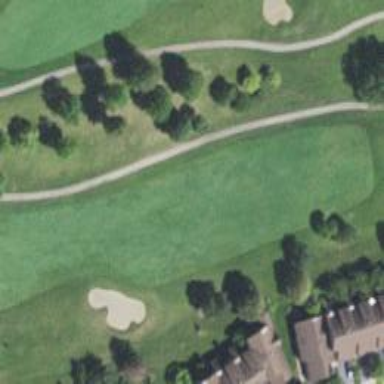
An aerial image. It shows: View of golf hole.